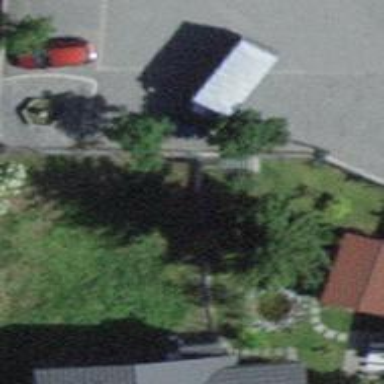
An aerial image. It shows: Set of steps on the road.